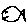
Label: fish